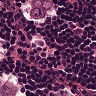
Metastatic tissue present: yes